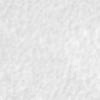
Label: no_change